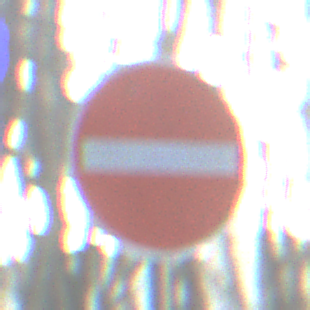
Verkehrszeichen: VerbotDerEinfahrt
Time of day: SunriseSunset
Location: Outdoor (Nature)
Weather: Clear
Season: Winter
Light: Natural